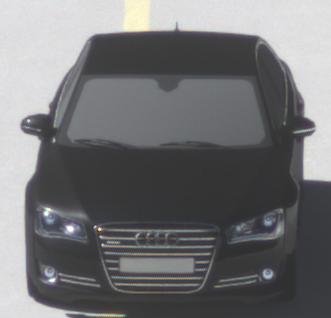
Make: Audi
Model: A8 D4
Model produced from: 2009
Model produced until: 2017
Doors: 4
Color: black
Road condition: dry road
Daytime: morning or afternoon
Contrast: high contrast